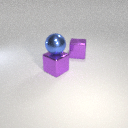
large purple metal cube below large blue metal sphere